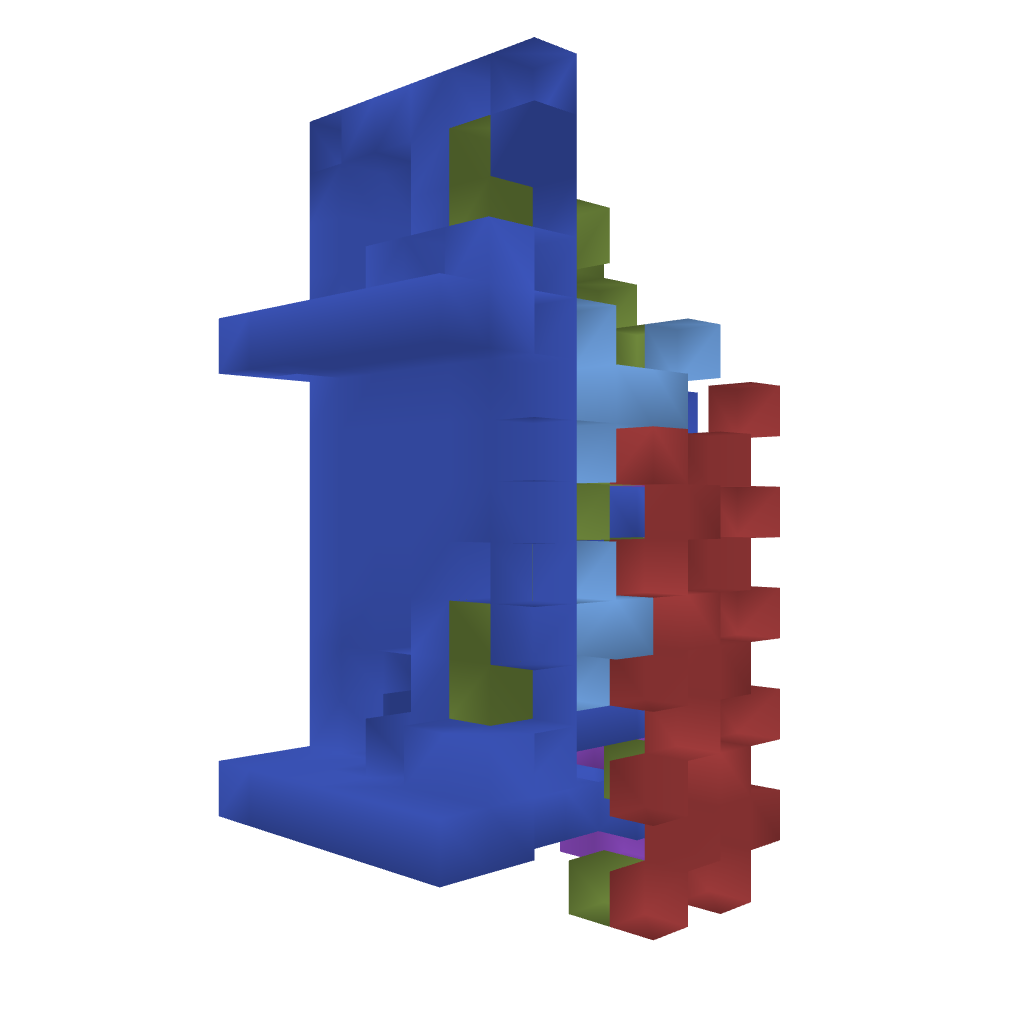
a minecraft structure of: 100% working elevator bad low quality